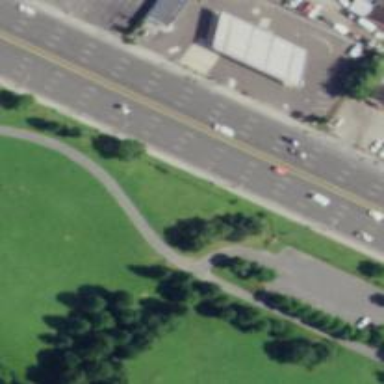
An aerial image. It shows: Cycleway.